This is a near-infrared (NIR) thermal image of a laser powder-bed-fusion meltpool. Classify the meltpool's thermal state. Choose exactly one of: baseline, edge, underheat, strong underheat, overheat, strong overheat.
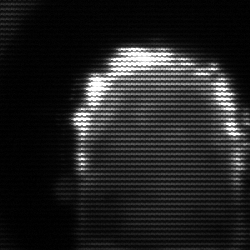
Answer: baseline